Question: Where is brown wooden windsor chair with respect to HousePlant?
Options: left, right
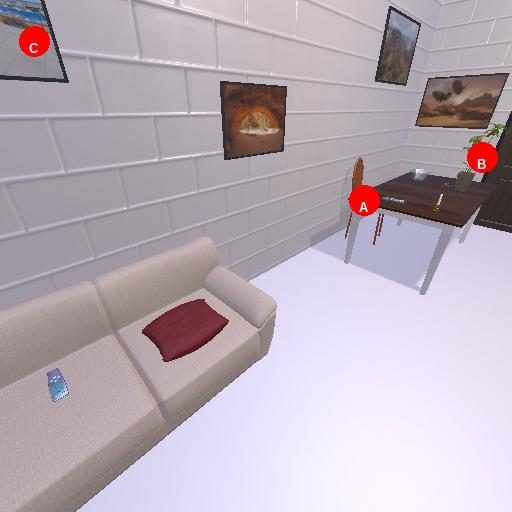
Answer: left